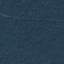
Label: Forest